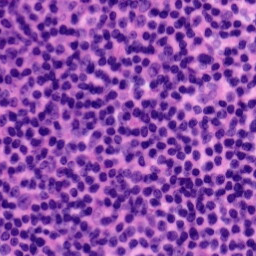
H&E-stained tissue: Tonsil